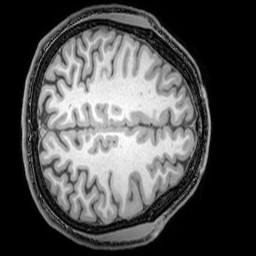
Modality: T1w
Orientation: axial
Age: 25
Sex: male
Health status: healthy
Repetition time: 0.081 s
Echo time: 0.037 s